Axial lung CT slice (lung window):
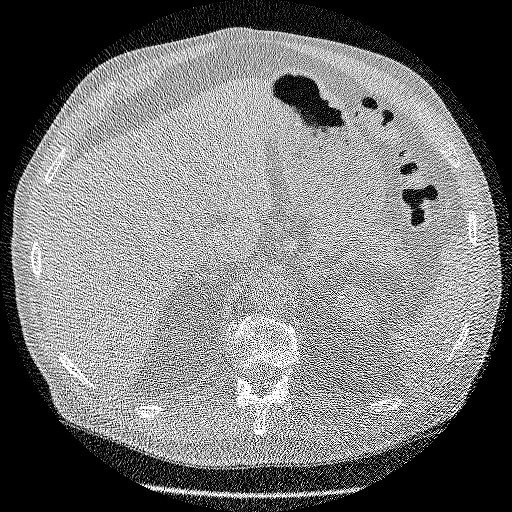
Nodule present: no